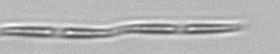
Label: Pseudo-nitzschia